Question: i am trying to add html tag in php code which is used for reading PDF File.i want to add link bottom of the page and above this link pdf file is display.but i can't find way to do this.
i would like to do something like this image..

means i want inline scroller for PDF file dispaly and then link for other pdf files.
here the my code:
'''
<?php
$filename=base64_decode($_REQUEST['file2']);
$new_id=base64_decode($_REQUEST['id2']);
$line = "<html>";
$line .= "<head>";
$line .= "<title>PDF test</title>";
$line .= "<meta http-equiv='Content-Type' content='text/html; charset=iso-8859-1'>";
$line .= "</head>";
$line .= "<body><div style='position:absolute; overflow:scroll;height:100px !important'>";
$file = WEB_ROOT."/admin/images/plastic_sandesh/pdffile/".$filename;
$length = filesize($file);
header("Content-type: application/pdf");
header("Content-Disposition: inline; filename=".$file);
header("Content-Length: ".$length);
@readfile($file);
$line .= "</div></body>";
$line .= "</html>";
?>
<iframe style='border:1px solid #FEFEFE; width:100px; height:100px;'>
<div style="position:absolute; overflow:scroll;height:100px !important">
<?php
$Qry2 =mysql_query( "select * from 'tbl_plasticsandesh_pages' where 'sandesh_id'='$new_id' order by 'order'") or die(mysql_error());
$j=1;
$cnt=mysql_num_rows($Qry2);
while($res2 = mysql_fetch_array($Qry2))
{
$file_name2=base64_encode($res['pdf_page']);
?>
<a href="readpdf.php?act=view&file=<?php echo $file_name2;?>$id2=<?php echo $_REQUEST['id2'];?>" style="color:#111"><?php echo $j;?></a><br />
<?php
$j++;
}
?>
</div>
</iframe>
'''
but the problem is the only pdf file is display ,no link for other PDF files.
Thanks in advance.
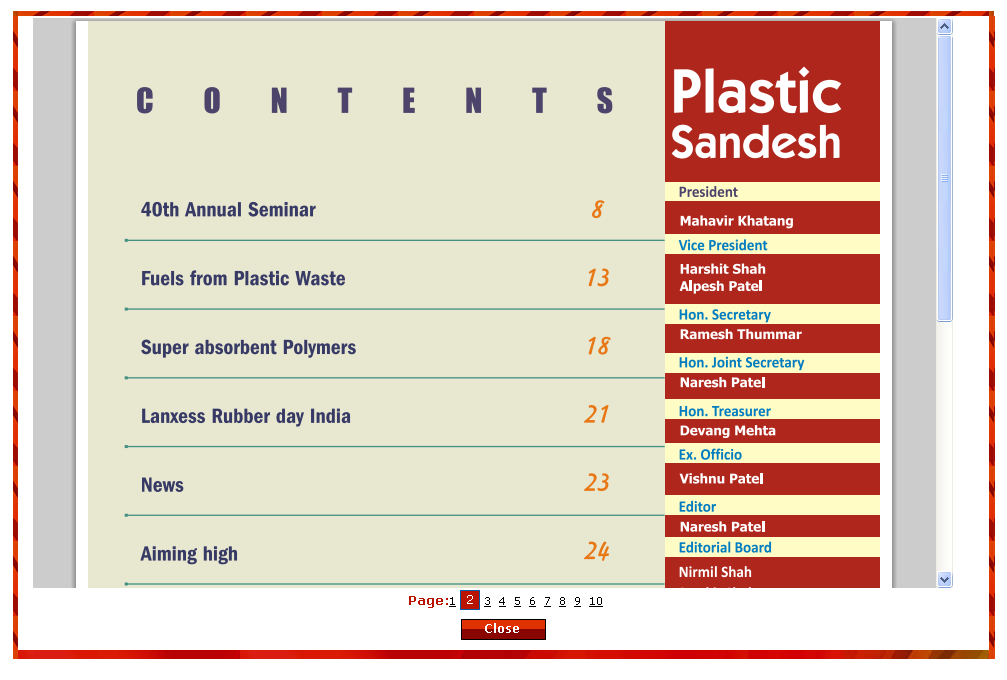
Answer: it is solved by using this:
'''
<iframe name="iframe1" frameborder="0" src="<?php echo SITE_URL."/admin/images/plastic_sandesh/pdffile/".$filename;?>" height="100%" width="100%">
<html>
<body marginwidth="0" marginheight="0" style="background-color: rgb(38,38,38);">
<embed width="100%" height="" name="plugin" src="<?php echo SITE_URL."/admin/images/plastic_sandesh/pdffile/".$filename;?>" type="application/pdf">
</body>
</html>
</iframe>
'''
and then another code for links and its work.